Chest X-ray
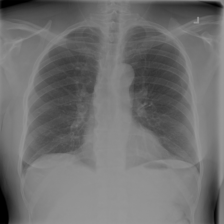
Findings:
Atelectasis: positive
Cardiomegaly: negative
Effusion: positive
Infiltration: positive
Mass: negative
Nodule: negative
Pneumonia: negative
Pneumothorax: negative
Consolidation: negative
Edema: negative
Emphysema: negative
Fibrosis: negative
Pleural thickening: negative
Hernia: negative